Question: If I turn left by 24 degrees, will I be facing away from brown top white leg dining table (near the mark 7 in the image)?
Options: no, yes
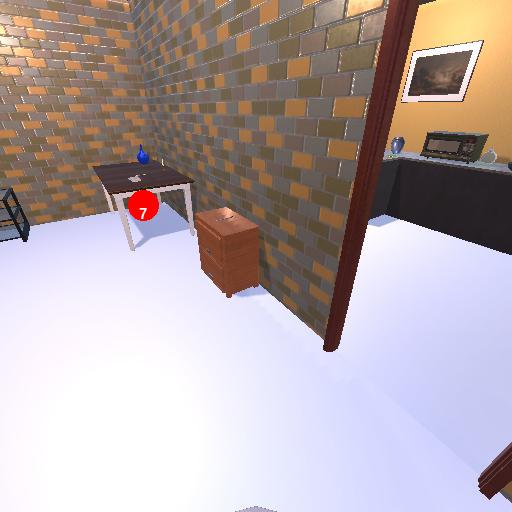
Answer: no